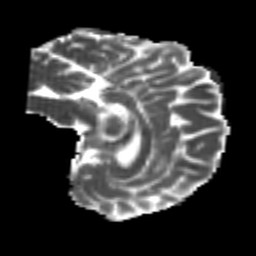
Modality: MD
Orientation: sagittal
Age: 24
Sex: male
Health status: healthy
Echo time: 0.074 s